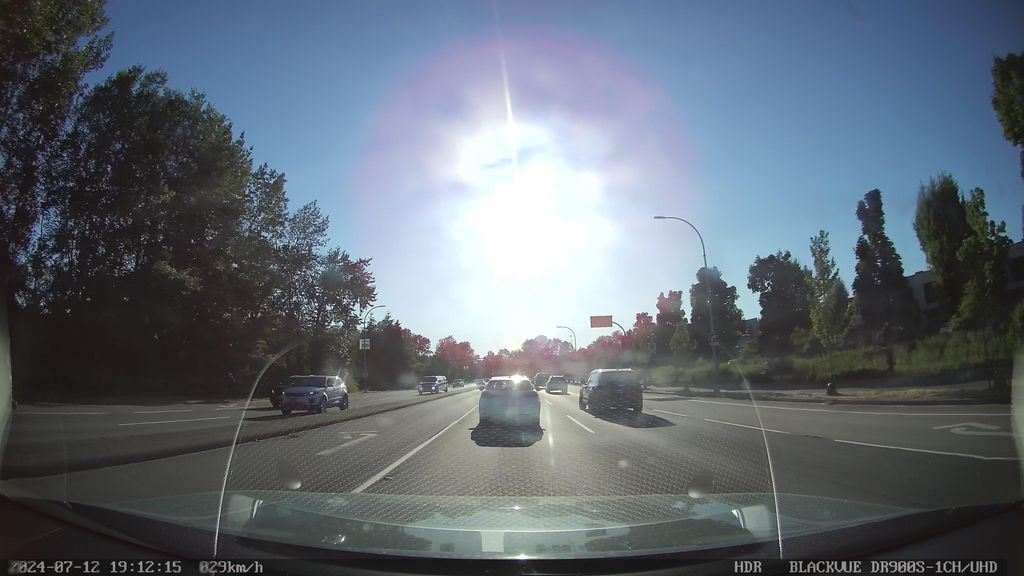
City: vancouver